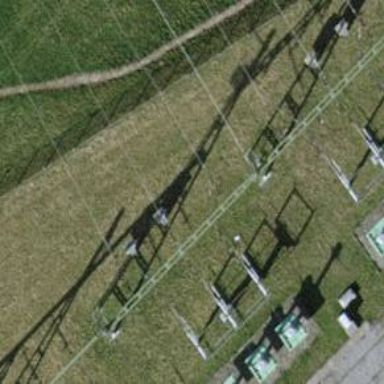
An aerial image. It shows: Power line is depicted.